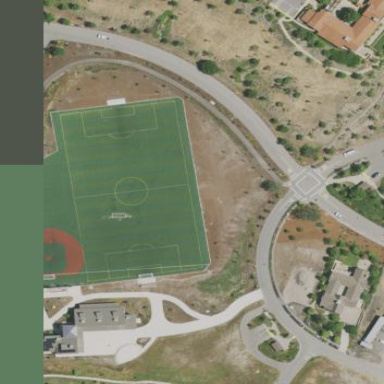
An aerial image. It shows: Artificial turf pitch designated for soccer and baseball.